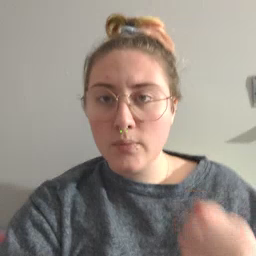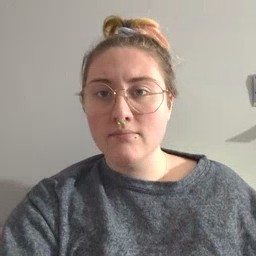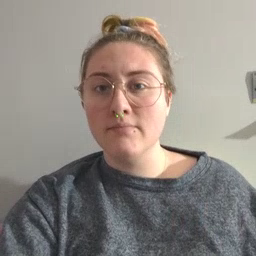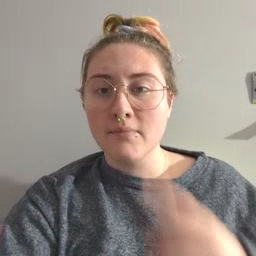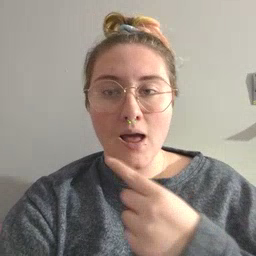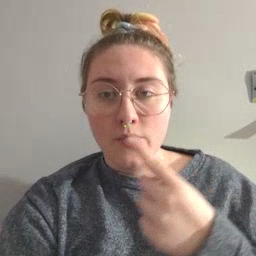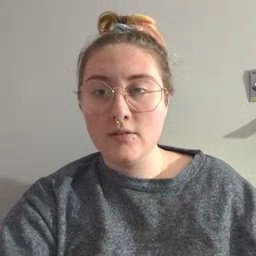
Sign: mouth